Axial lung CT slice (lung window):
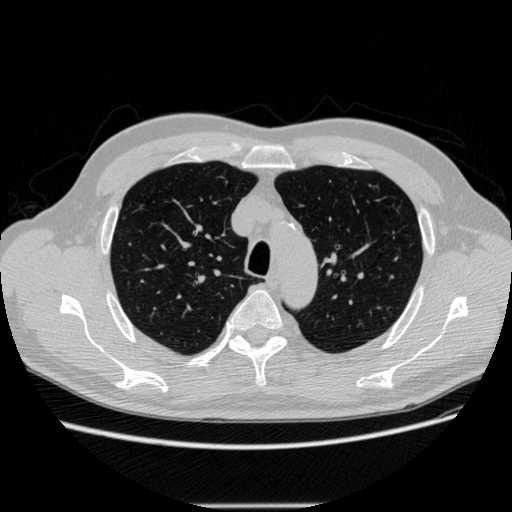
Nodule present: no